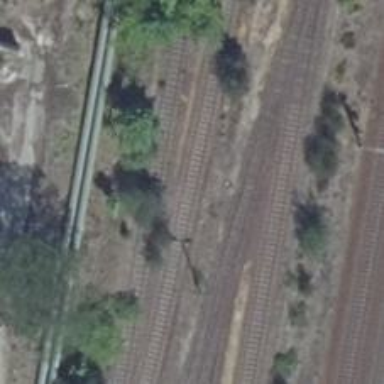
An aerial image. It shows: Railway siding with rails.